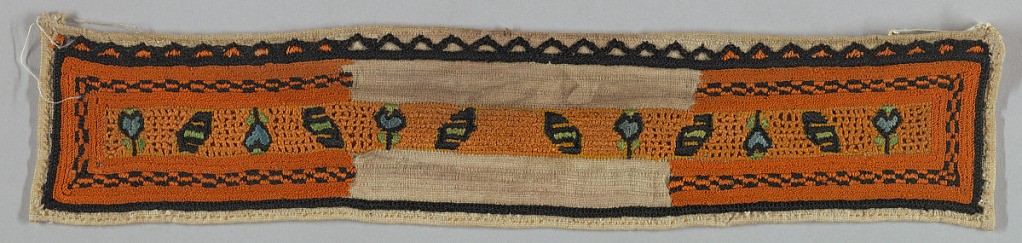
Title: Sleeve band
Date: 18th–19th century
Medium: cotton, silk Technique: cut and drawn work with satin and cross stitch embroidery on plain weave
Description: Rectangular panel with small stylized buds alternating with S-shapes in blue, green and black on a predominantly orange embroidered ground. Unfinished.